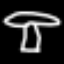
Label: mushroom